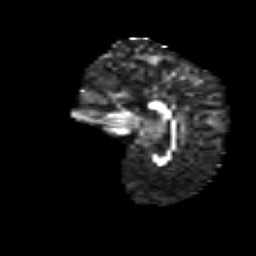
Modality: FA
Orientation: sagittal
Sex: male
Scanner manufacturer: siemens
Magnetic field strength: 3 T
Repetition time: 5 s
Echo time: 0.071 s